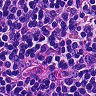
Metastatic tissue present: no